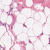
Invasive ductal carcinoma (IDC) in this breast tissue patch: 0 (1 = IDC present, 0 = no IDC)